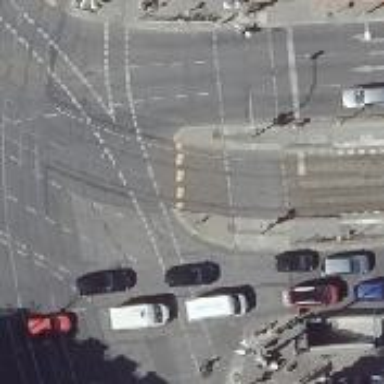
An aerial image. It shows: Traffic island located on footway.